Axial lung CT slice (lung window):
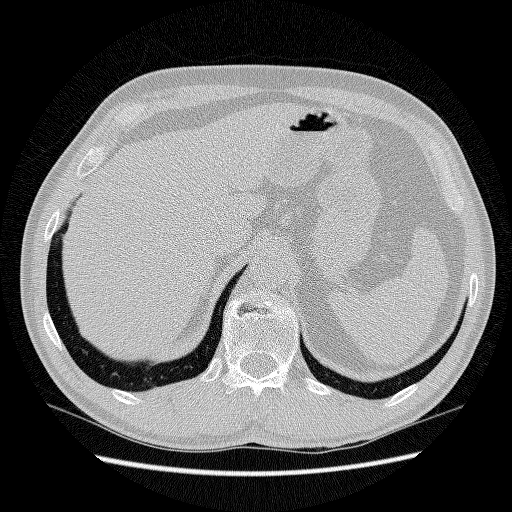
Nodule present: no